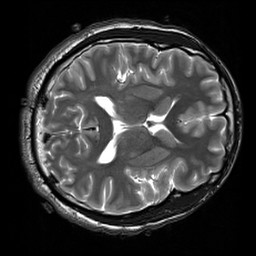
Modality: T2w
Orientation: axial
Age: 21
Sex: male
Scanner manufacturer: siemens
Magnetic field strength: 3 T
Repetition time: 7 s
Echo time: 0.09 s